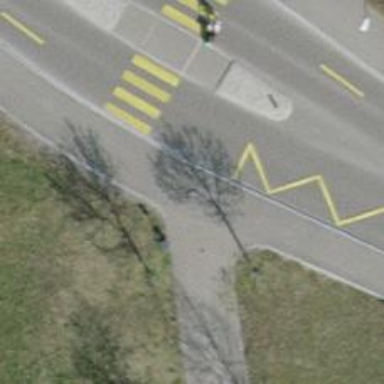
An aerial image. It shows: Asphalt sidewalk along the footway.